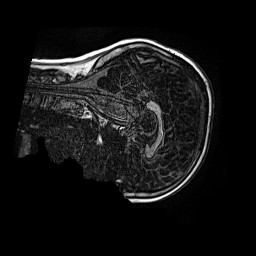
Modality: MP2RAGE
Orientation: sagittal
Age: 11
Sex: male
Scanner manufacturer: siemens
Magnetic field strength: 3 T
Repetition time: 4 s
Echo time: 0.00299 s